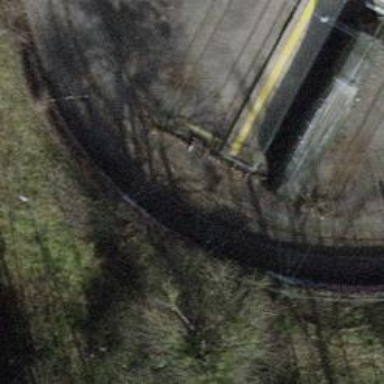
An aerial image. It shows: Railway buffer stop.